Field crop: tomato
Growth stage: 1
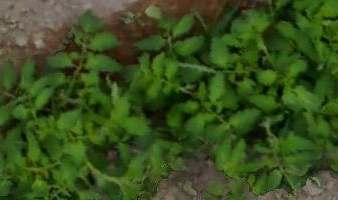
Species: tomato